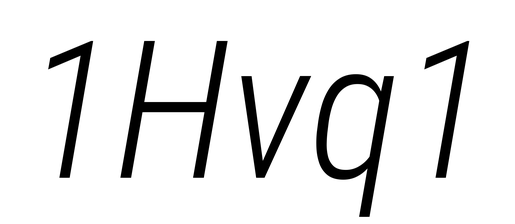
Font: Roboto-Italic_Condensed_Light_Italic